Field crop: maize
Growth stage: 1
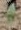
Species: datura